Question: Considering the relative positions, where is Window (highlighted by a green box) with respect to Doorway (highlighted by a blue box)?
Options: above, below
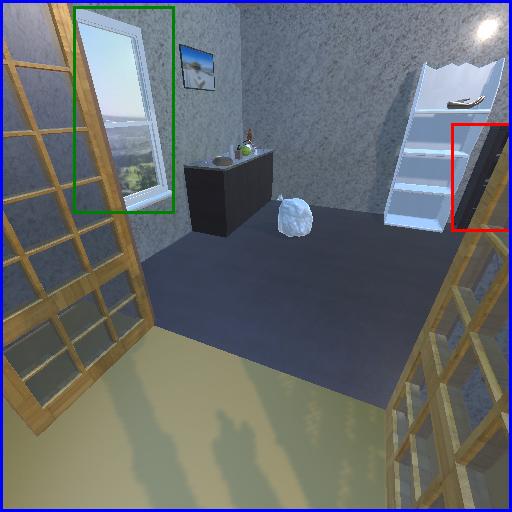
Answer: above